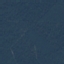
Land use / land cover: Forest